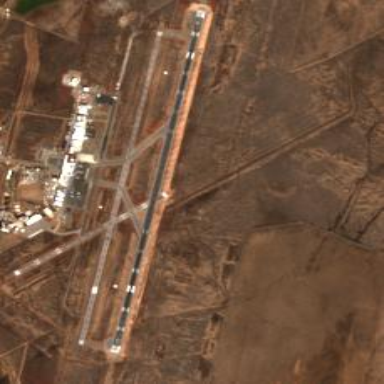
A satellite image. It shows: Aerodrome that serves as both military and public airport.